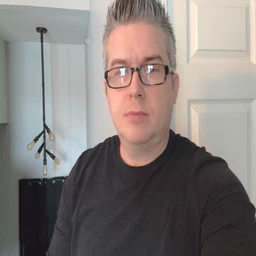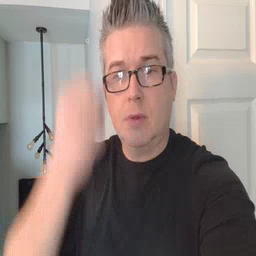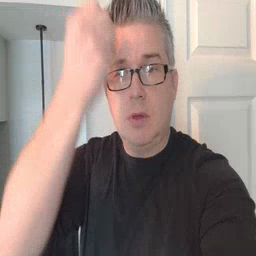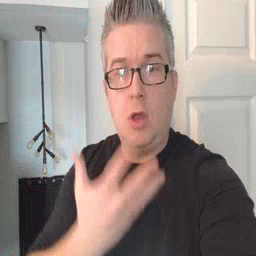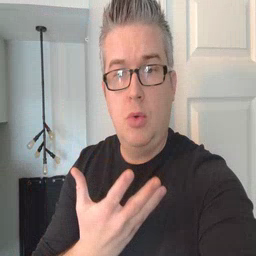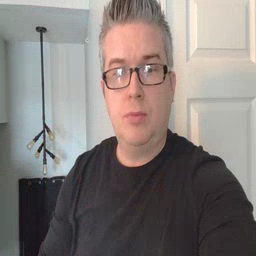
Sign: shower